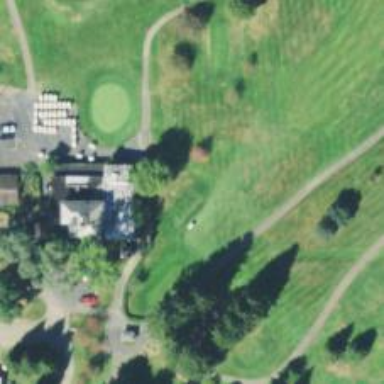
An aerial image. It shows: Grassy area designated as golf tee.